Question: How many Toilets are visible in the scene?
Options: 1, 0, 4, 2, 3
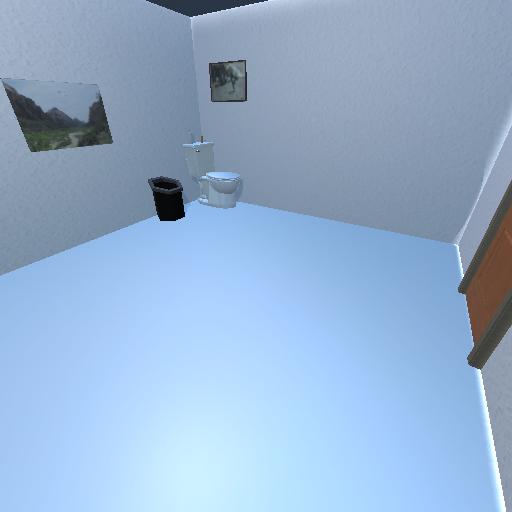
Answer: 1